Question: I have added search box on header in my website. Using typo3 default search form in Typo3 7LTS latest version with compability6 it's working fine. I want to change label (next and pre) in german page on search result output.

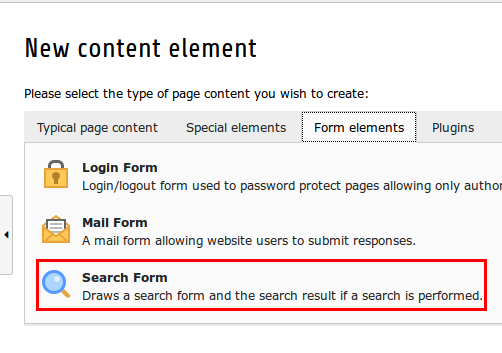
Answer: Most labels of TYPO3 itself have been translated already. You can download the translations in the ADMIN TOOLS > Languages. Click on the (+) icon for German, click on the download all icon in the top bar (you'll see a progress bar with each selected language). This should download all available labels in German for all installed extensions, activated system extensions and the core.
If you have your frontend correctly configured the German labels will be used if the frontend language is German.